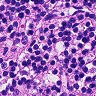
Metastatic tissue present: no